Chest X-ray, AP view. Patient: 21 years old, sex M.
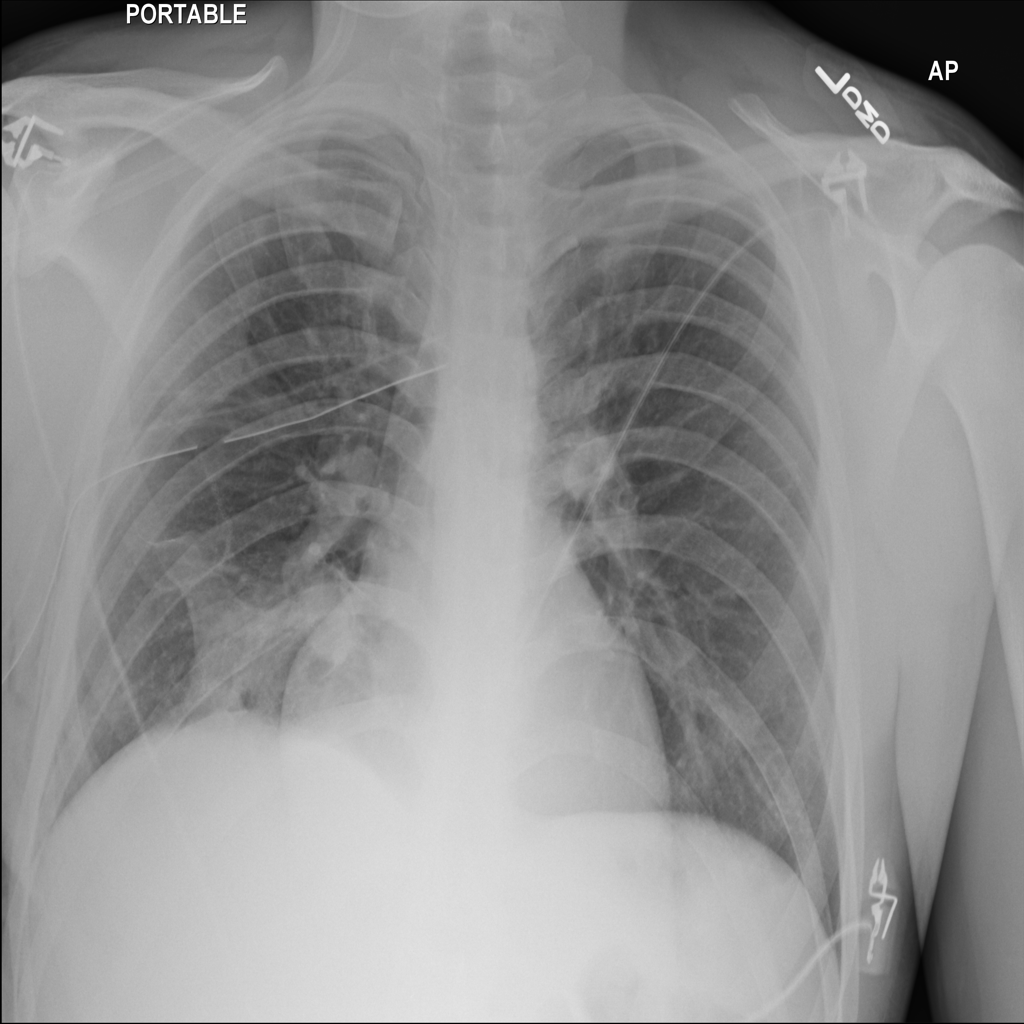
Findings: No Finding